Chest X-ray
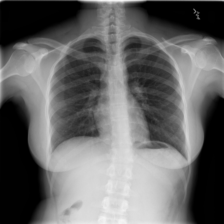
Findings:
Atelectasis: negative
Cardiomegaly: negative
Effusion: negative
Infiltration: negative
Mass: negative
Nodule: negative
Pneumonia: negative
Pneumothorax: negative
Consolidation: negative
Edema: negative
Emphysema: negative
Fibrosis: negative
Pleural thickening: negative
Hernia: negative